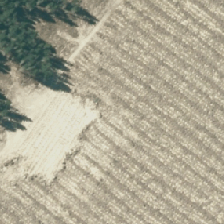
Land cover: harvested_forest